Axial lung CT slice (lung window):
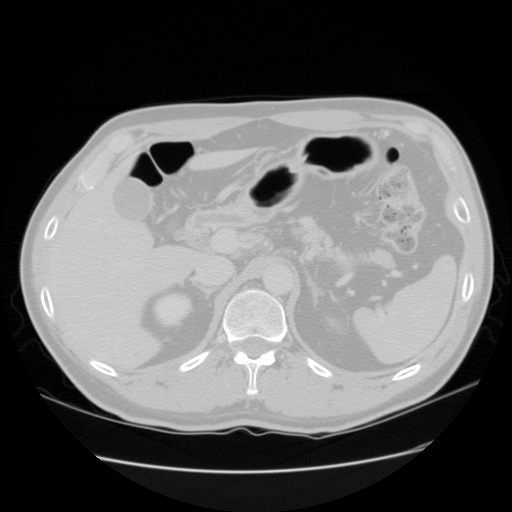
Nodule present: no